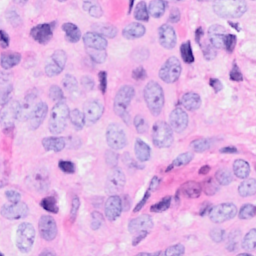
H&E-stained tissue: Breast